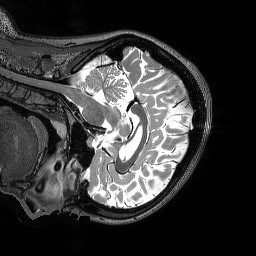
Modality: T2w
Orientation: sagittal
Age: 25
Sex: female
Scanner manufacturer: siemens
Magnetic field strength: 3 T
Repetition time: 3.2 s
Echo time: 0.564 s